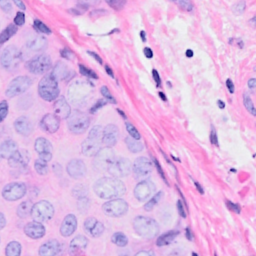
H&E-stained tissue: Breast